Chest X-ray:
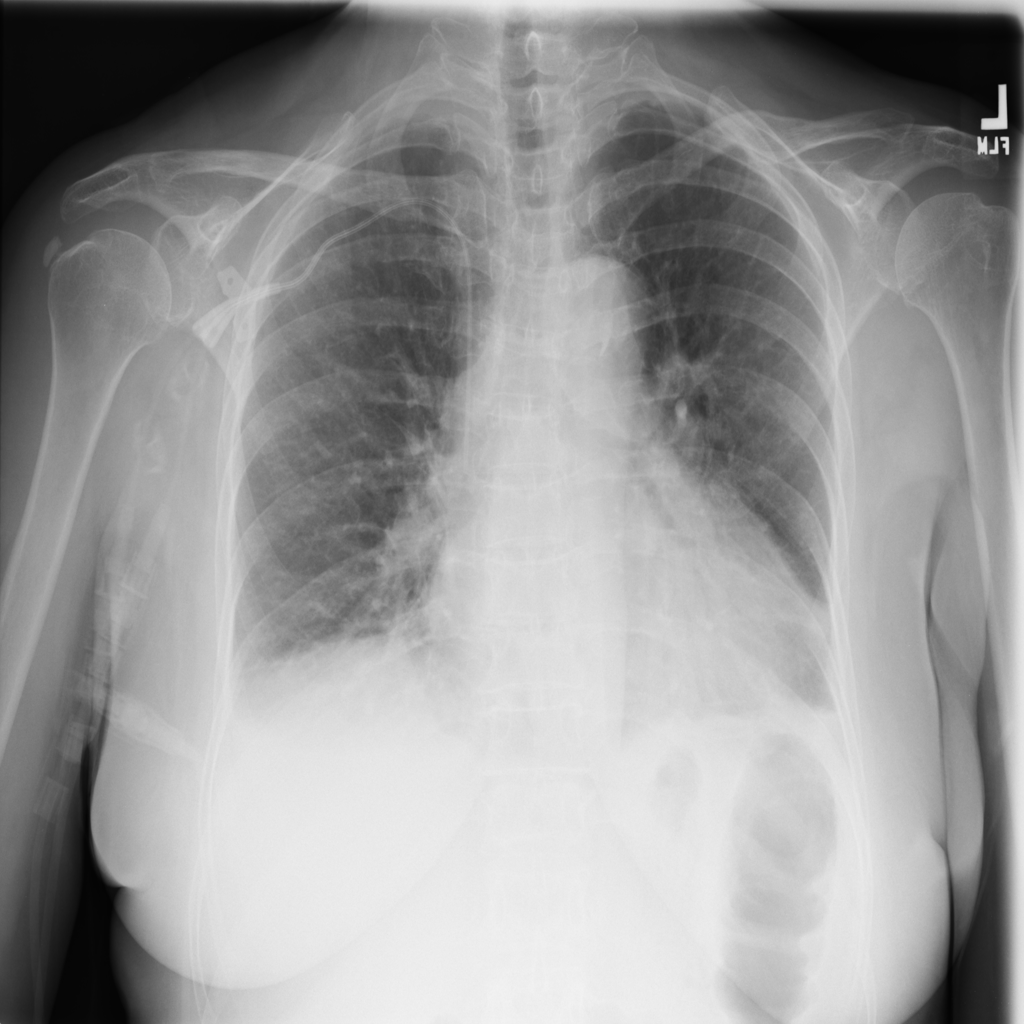
Findings: Cardiomegaly, Consolidation, Effusion, Fracture
No abnormal finding: no